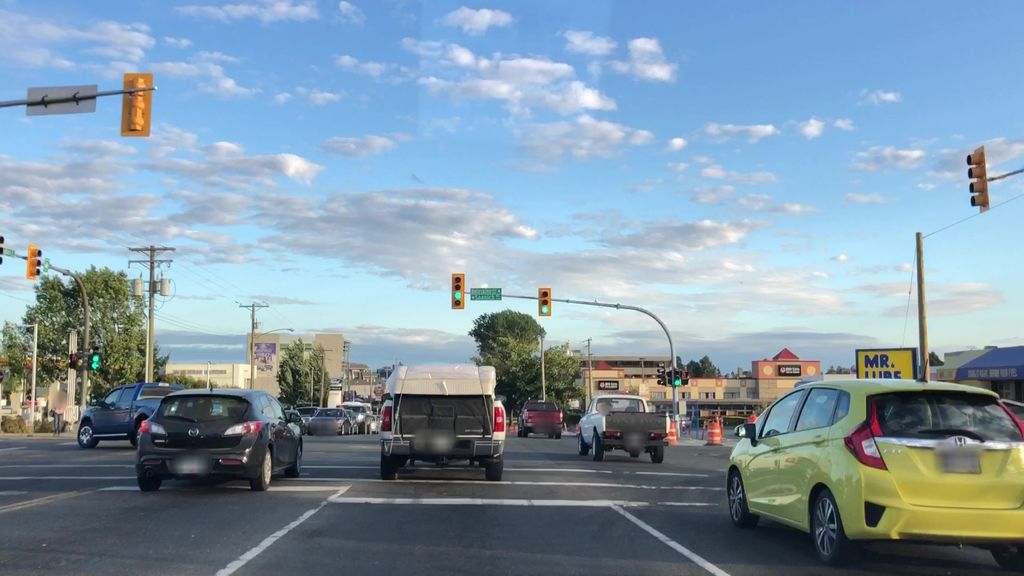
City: victoria